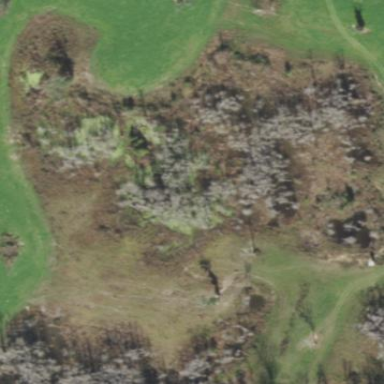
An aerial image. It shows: Marshy wetland area.